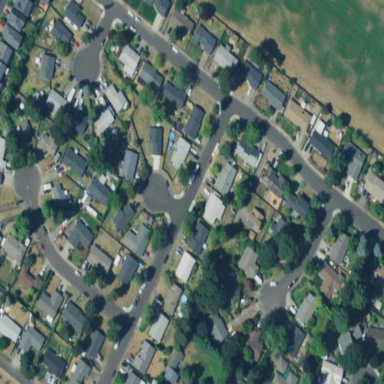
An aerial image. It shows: Residential area in rural setting.